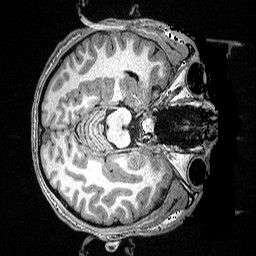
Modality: T1w
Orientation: axial
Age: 22
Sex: male
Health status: healthy
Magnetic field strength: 3 T
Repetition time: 2.53 s
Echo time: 0.00331 s